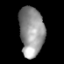
Tissue: prostate
Cell type: T cells
Senescence score: 0.3448
Nuclear area (px): 1188
Mean DAPI intensity: 147.657